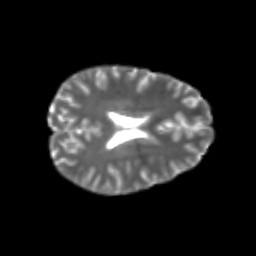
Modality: T2w
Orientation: axial
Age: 20
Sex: female
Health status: healthy
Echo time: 0.074 s